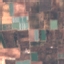
Land use / land cover: PermanentCrop